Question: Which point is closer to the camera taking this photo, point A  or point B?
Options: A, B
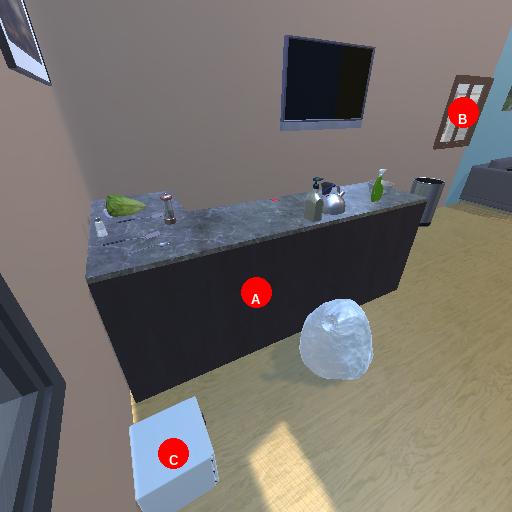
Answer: A